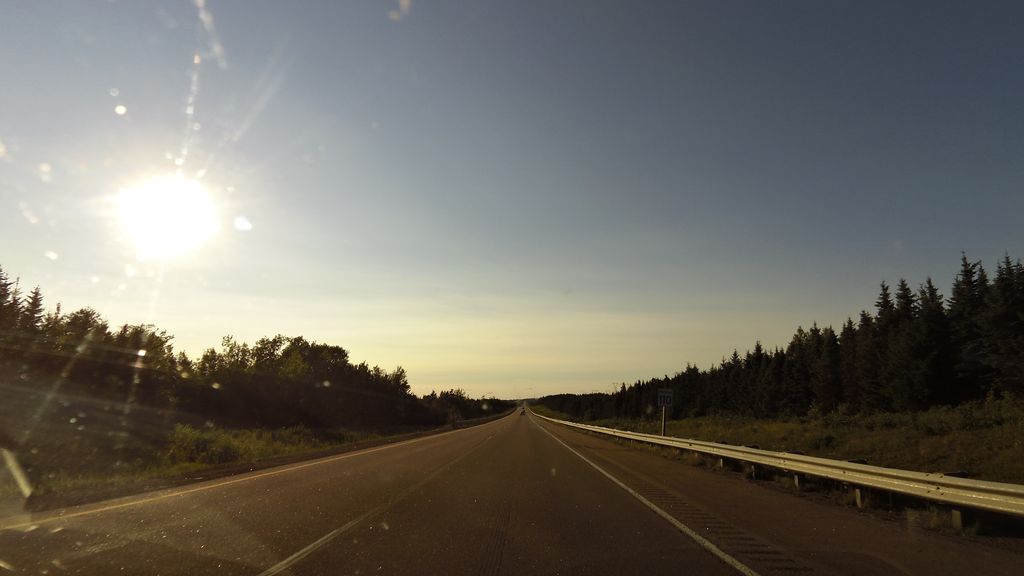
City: charlottetown